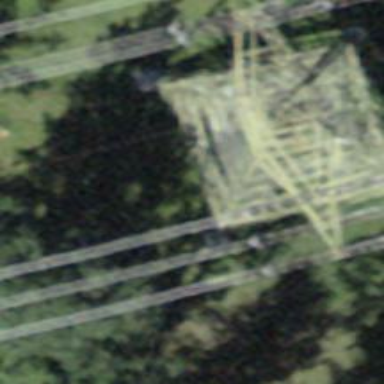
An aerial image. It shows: Power tower.